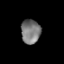
Tissue: lung
Cell type: T cells
Senescence score: 0.2349
Nuclear area (px): 455
Mean DAPI intensity: 122.018